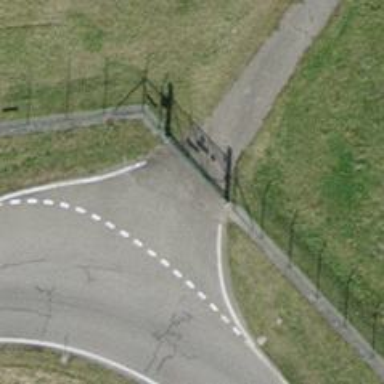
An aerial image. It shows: Gate.